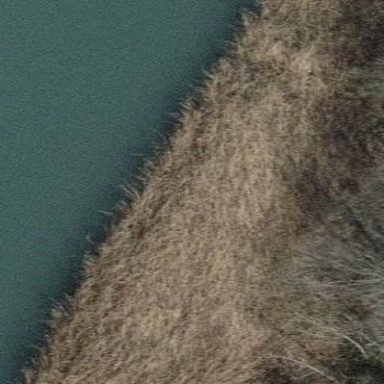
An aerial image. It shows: Reedbed wetland area.